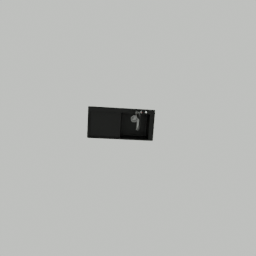
Label: appliances